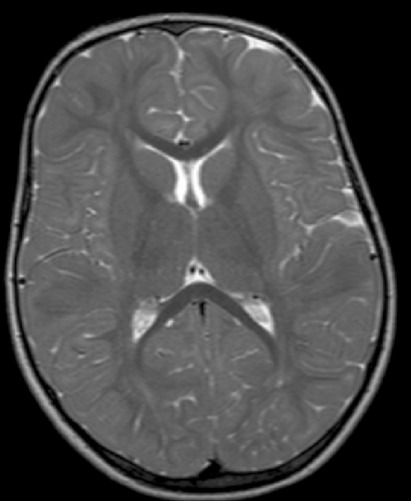
Label: notumor